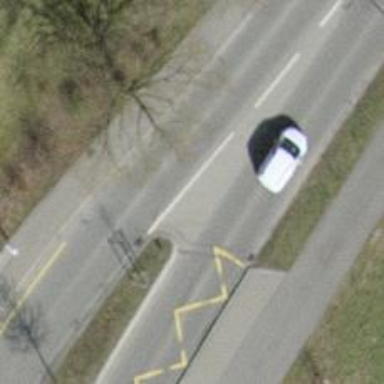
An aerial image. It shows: Bus stop with designated stop position for public transport.